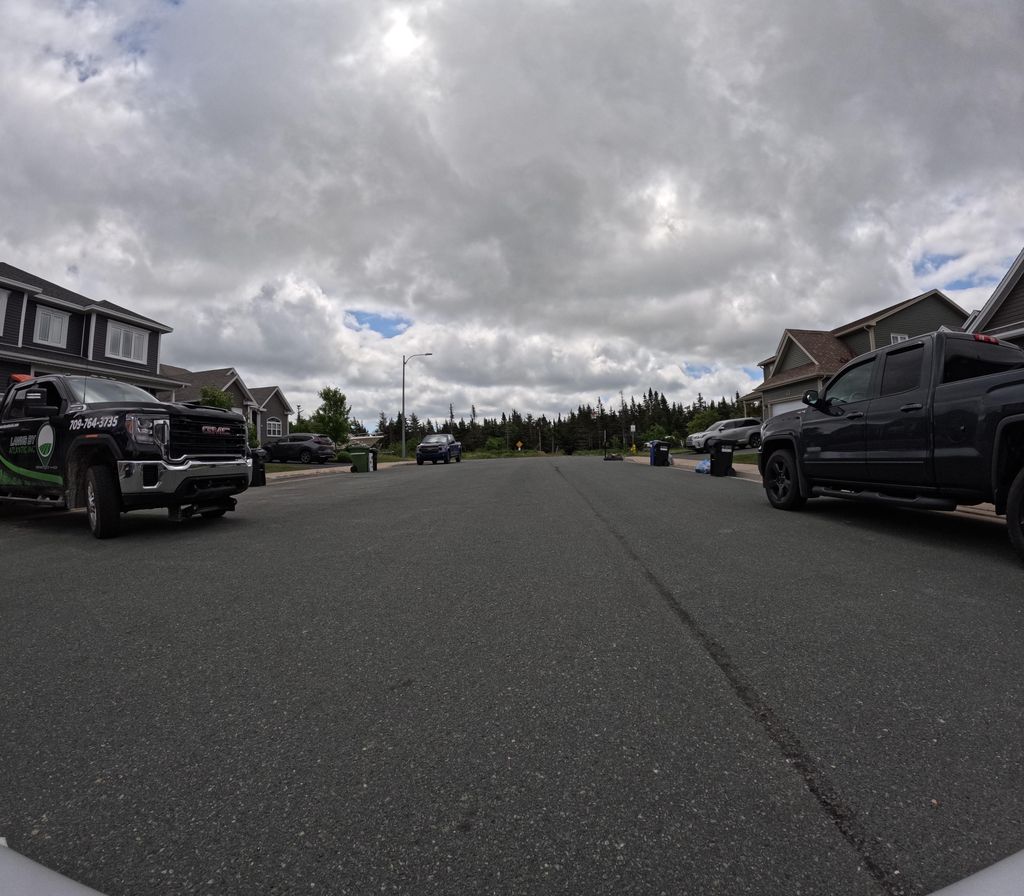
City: st_johns